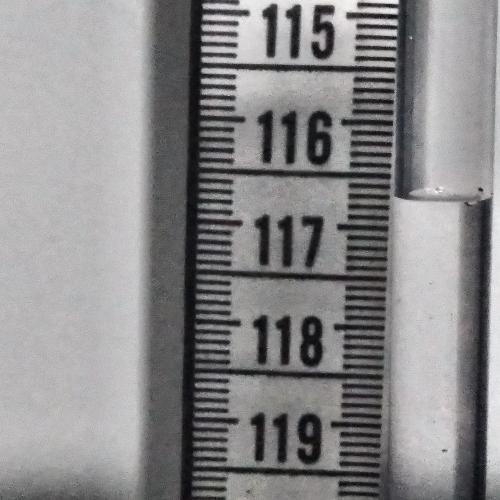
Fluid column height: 116.7 cm